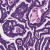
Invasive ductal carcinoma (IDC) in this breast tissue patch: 1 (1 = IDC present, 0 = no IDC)